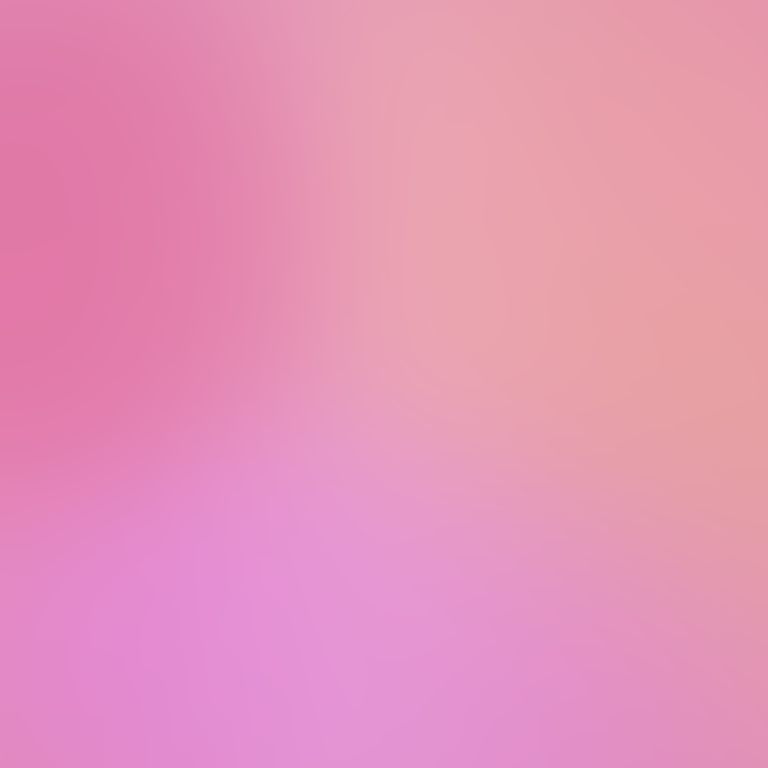
Abstract light effect, smooth gradient from soft pink to light purple, calm atmosphere, diffuse glow, no room, no furniture, no objects.